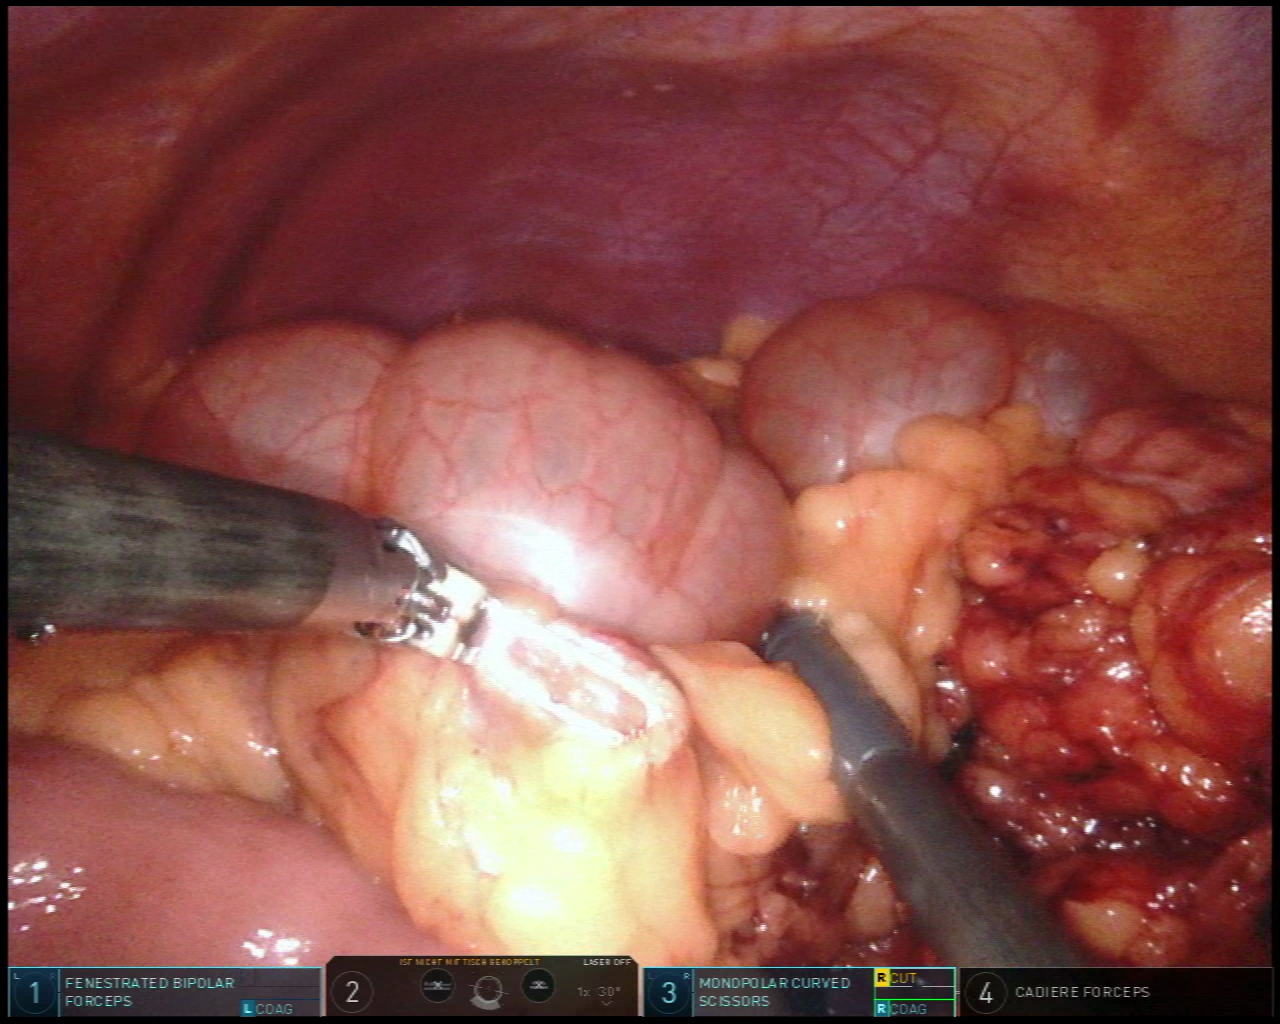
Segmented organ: colon
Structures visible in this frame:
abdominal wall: yes
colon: yes
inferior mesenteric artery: no
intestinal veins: no
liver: no
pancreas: no
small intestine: yes
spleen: no
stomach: no
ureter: no
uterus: no
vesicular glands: no